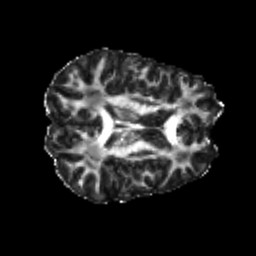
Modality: FA
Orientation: axial
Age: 20
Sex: male
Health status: healthy
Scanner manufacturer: philips
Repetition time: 7.386 s
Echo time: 0.08599 s